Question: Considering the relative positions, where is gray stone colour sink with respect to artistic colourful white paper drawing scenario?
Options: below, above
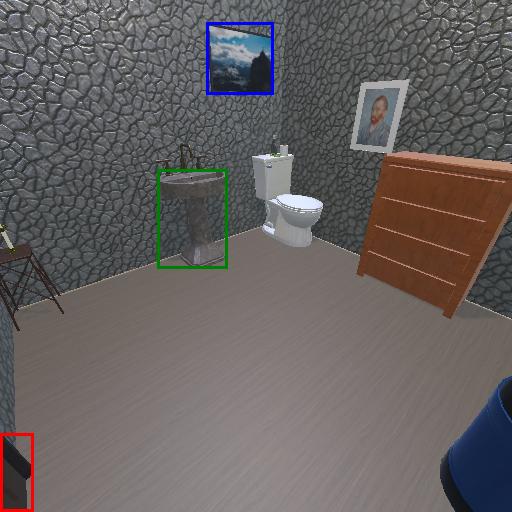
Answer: below